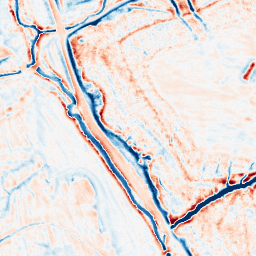
Category: edge_preserving
Decomposition family: bilateral
Decomposition parameters: d: 15
sigma_color: 150
sigma_space: 75
Upsampling method: cubic_catmull_rom
Upsampling parameters: scale: 2
Upsampling scale: 2